Question: i have query
'''
SELECT DATEDIFF(day,
CONVERT(char(10), GetDate(),101),
CONVERT(char(10), fieldname,101))
from tablename
where isdate(fieldname)=1
'''
the output of query is

how i can display only value like 6 from the result???
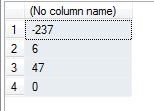
Answer: '''
SELECT DATEDIFF(day, CONVERT(char(10), GetDate(),101), CONVERT(char(10), fieldname,101))
FROM lablename
WHERE isdate(fieldname)=1
AND DATEDIFF(day, CONVERT(char(10), GetDate(),101), CONVERT(char(10), fieldname,101)) = 6
'''
'''
SELECT * FROM
( SELECT DATEDIFF(day, CONVERT(char(10), GetDate(),101), CONVERT(char(10), fieldname,101)) AS DateDiff
FROM lablename
WHERE isdate(fieldname)=1
) A
WHERE DateDiff = 6
'''